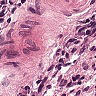
Metastatic tissue present: no